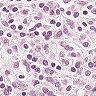
Metastatic tissue present: no